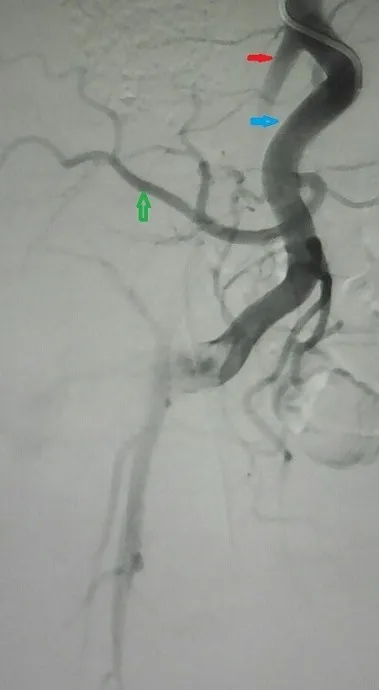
Femoral angiogram: blue arrow = internal iliac artery, red arrow = external iliac artery, green arrow = lateral sacral artery.
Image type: radiology (ct)